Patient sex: F
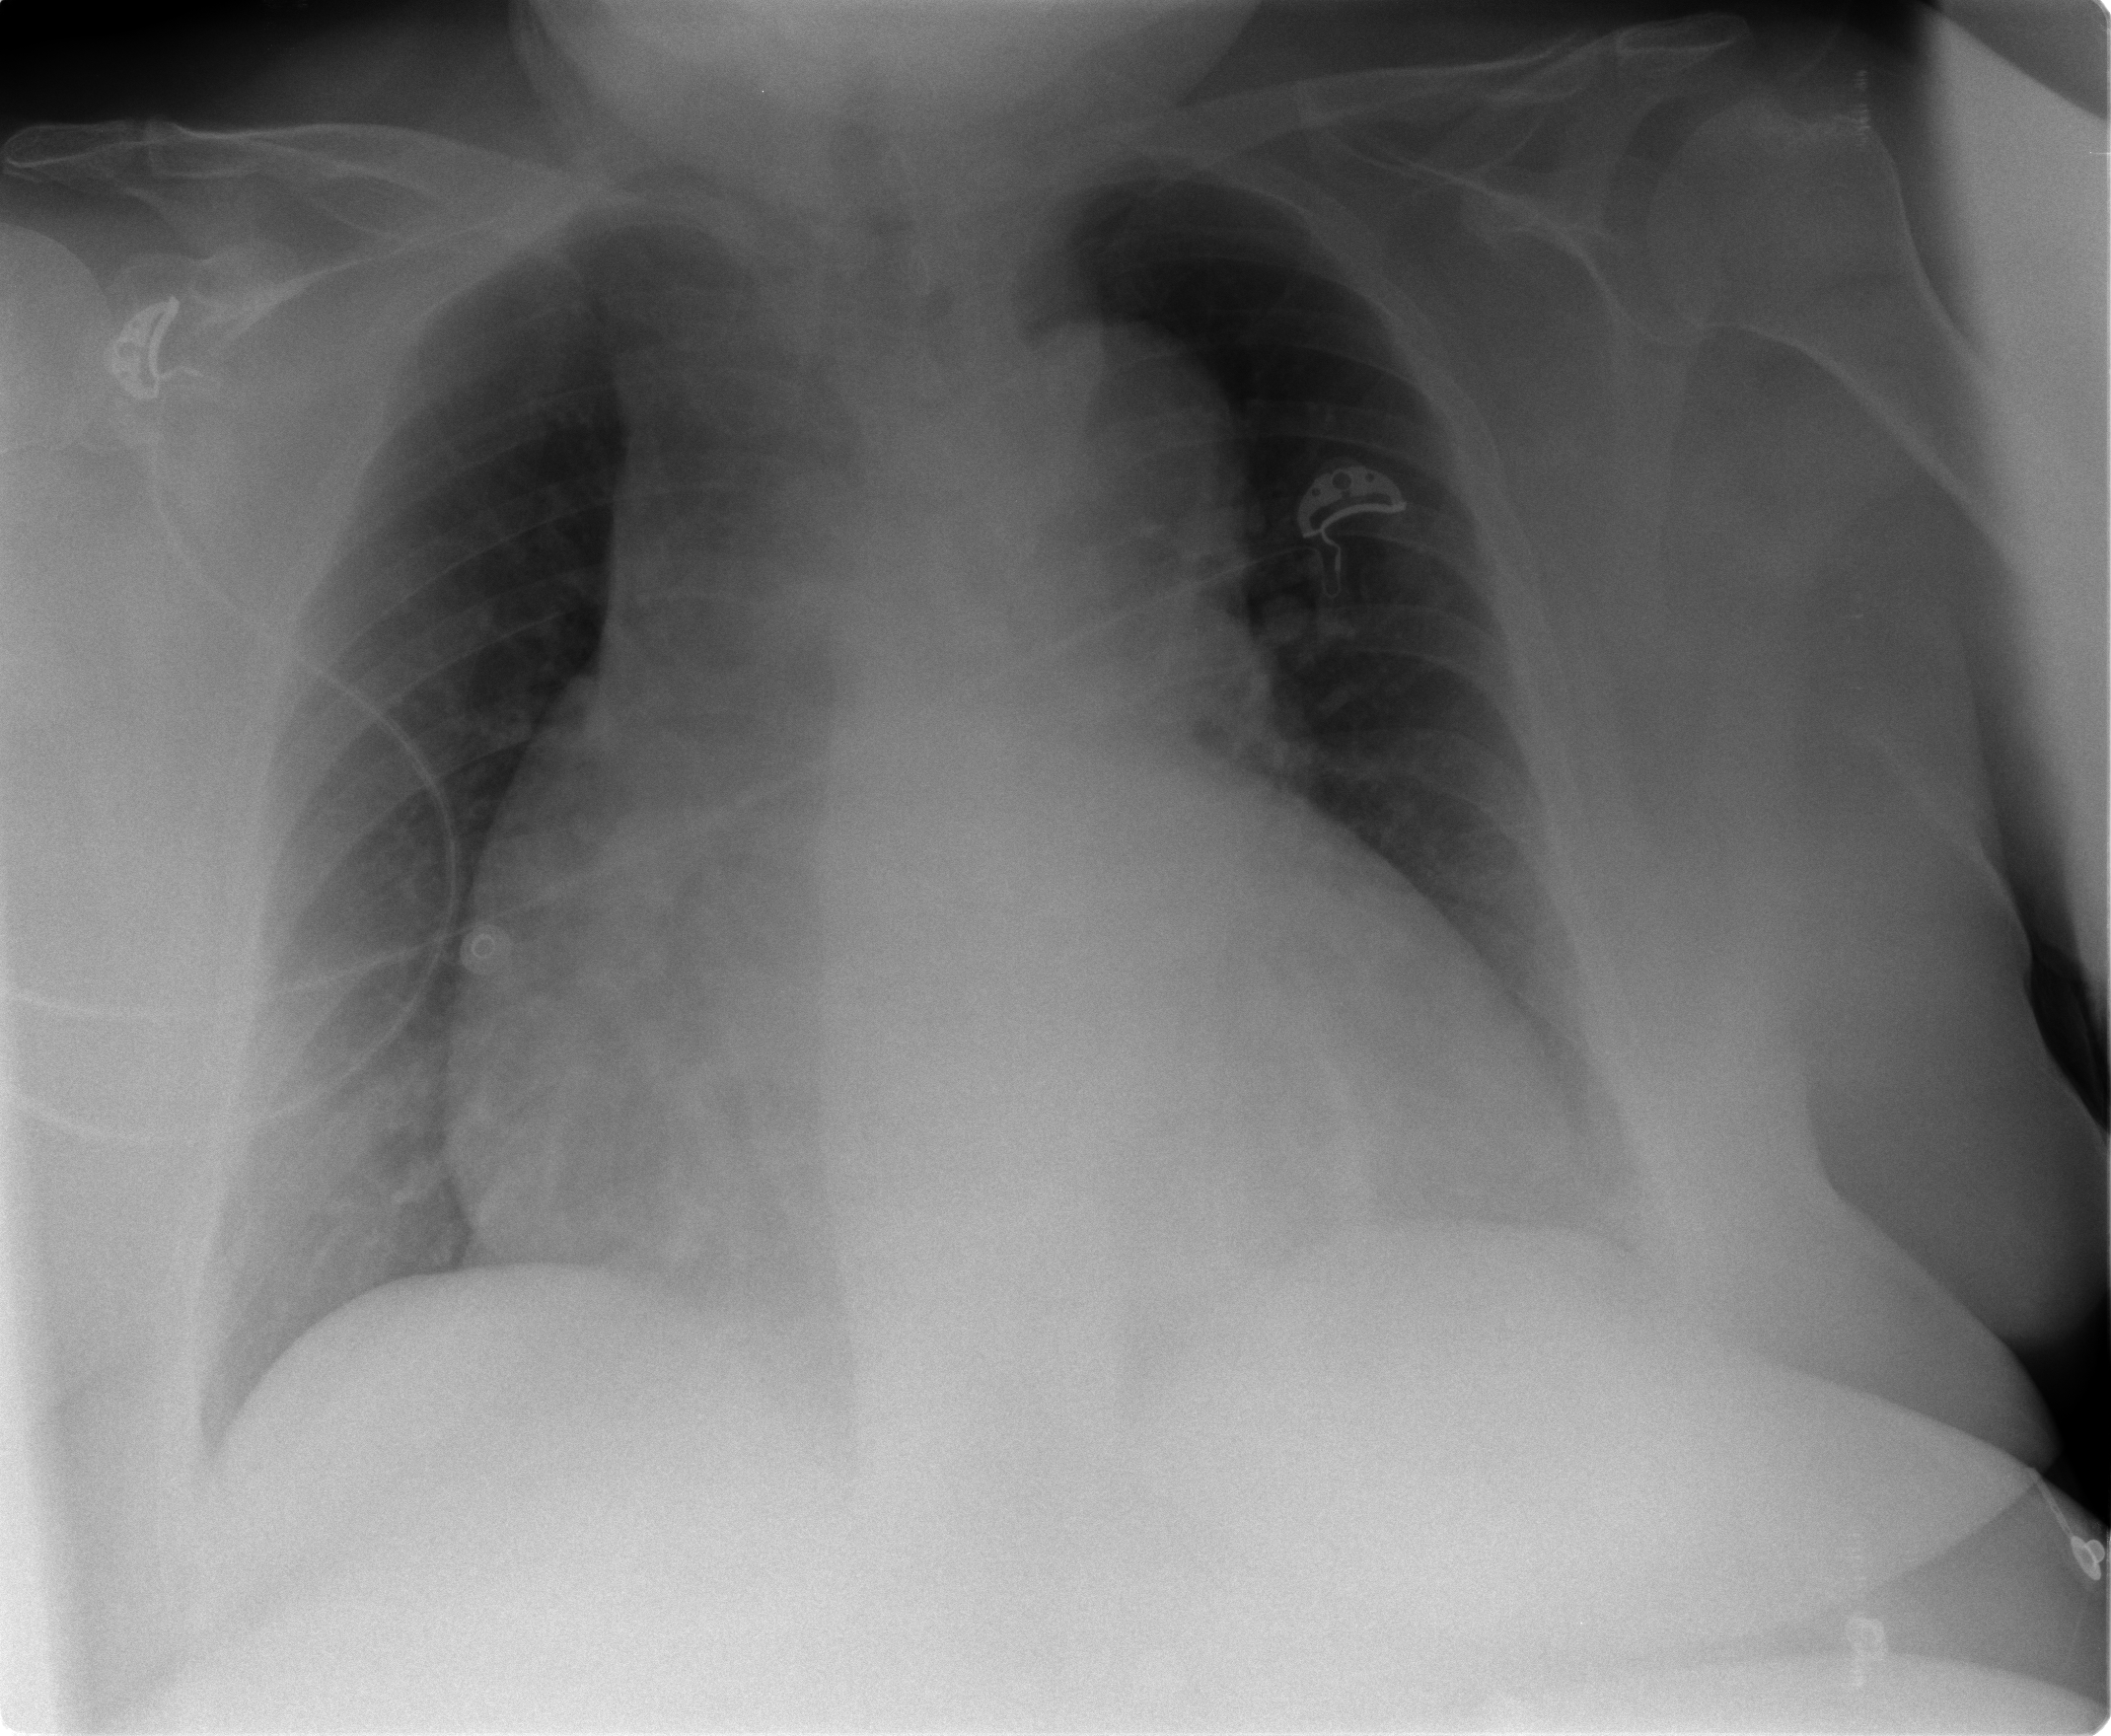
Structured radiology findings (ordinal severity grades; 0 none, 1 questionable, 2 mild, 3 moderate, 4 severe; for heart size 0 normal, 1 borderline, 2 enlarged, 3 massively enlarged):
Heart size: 3
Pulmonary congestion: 1
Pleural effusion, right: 0
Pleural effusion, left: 0
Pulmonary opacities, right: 0
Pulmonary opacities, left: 0
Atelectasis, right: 0
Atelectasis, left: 0